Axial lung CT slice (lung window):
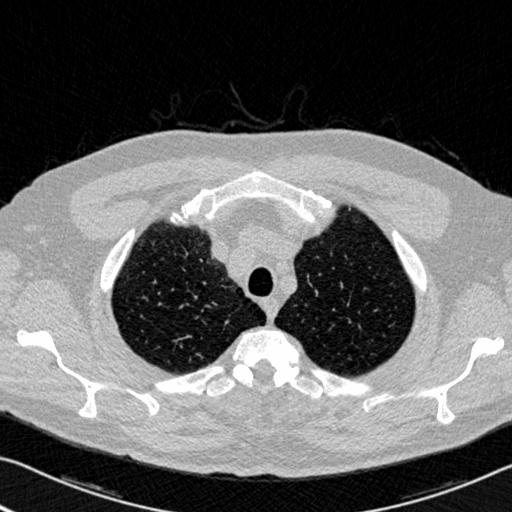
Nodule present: no